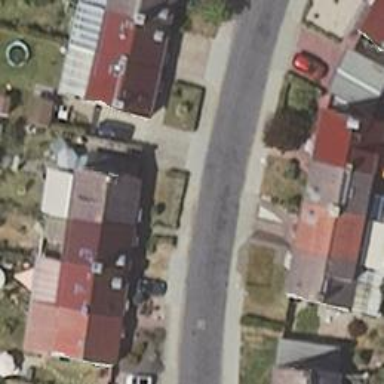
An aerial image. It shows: Residential road with asphalt surface and sidewalks on both sides.